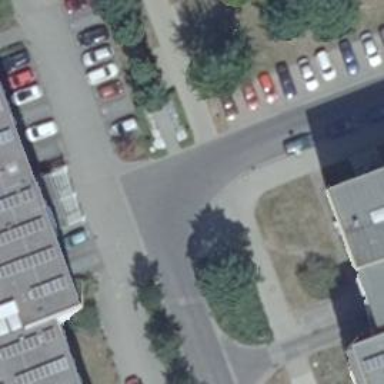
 there is parallel on-street parking lane."